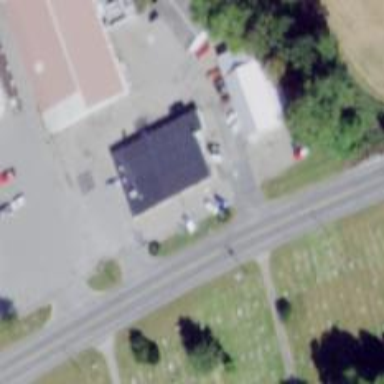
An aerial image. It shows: Convenience shop.